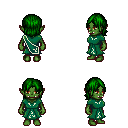
a pixel art fantasy rpg character, female body template, orc, green skin, sash dress, red pants, green long bangs hairstyle, four views (front, back, left, right), 2x2 character sprite sheet, small pixel art, hard edges, no anti-aliasing